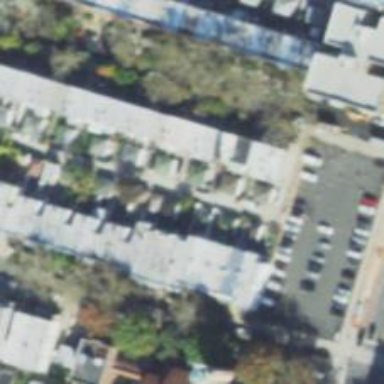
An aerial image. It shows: Alley classified as service road.